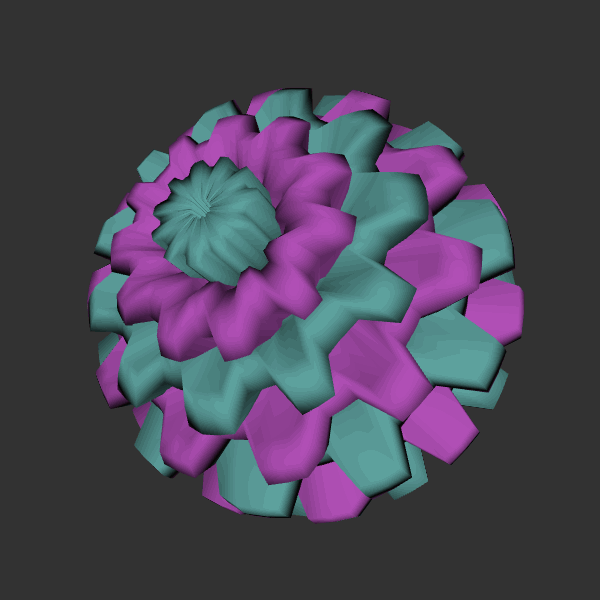
Background: dark